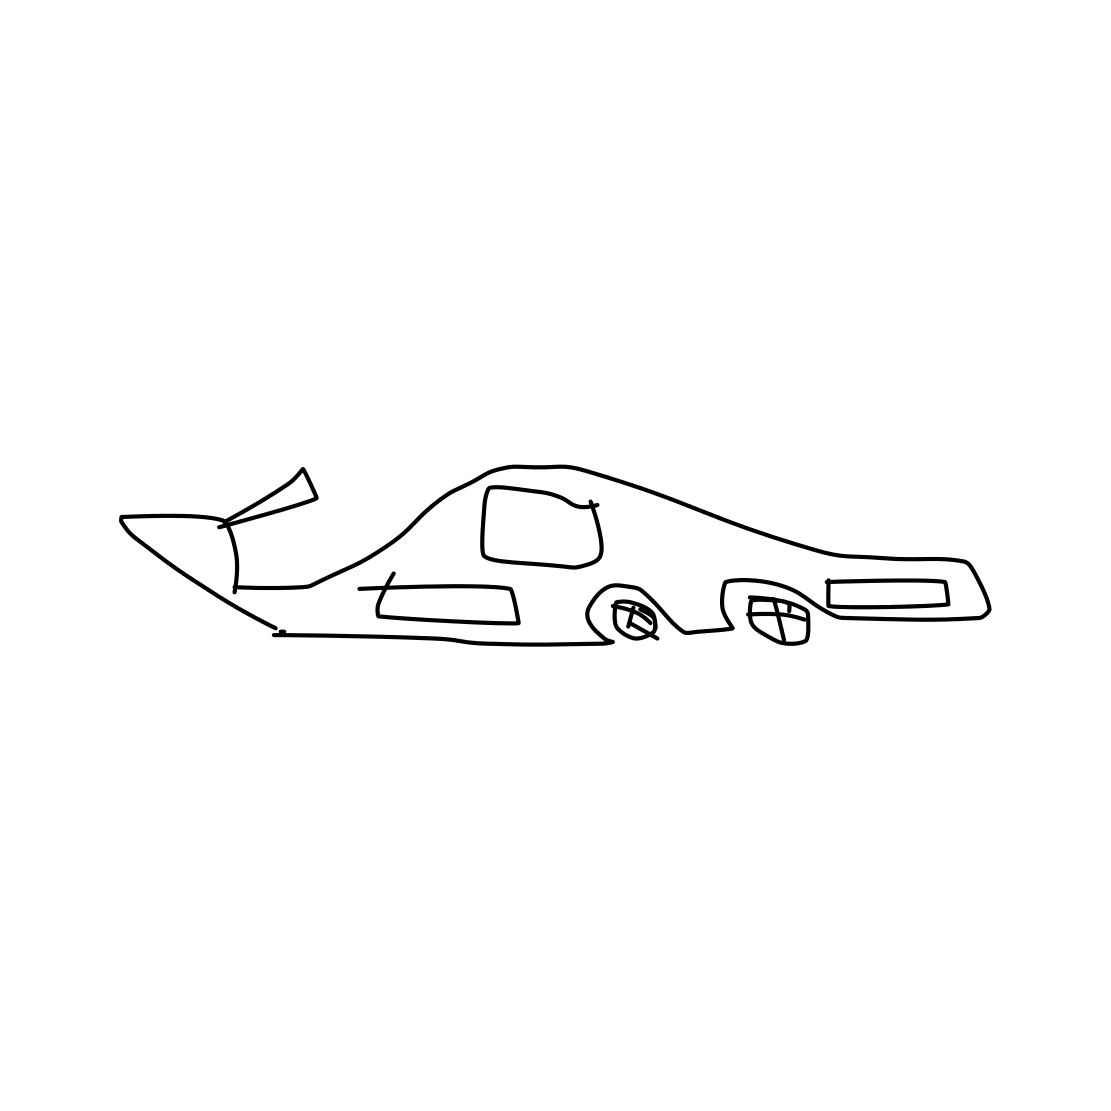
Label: race car